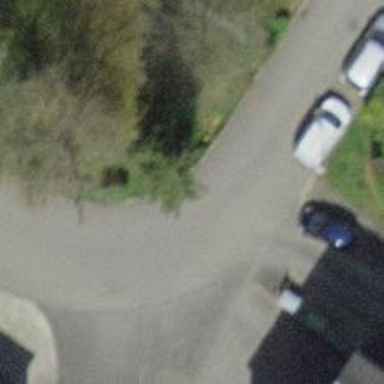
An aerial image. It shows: Smooth asphalt road in residential area.